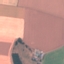
Label: AnnualCrop